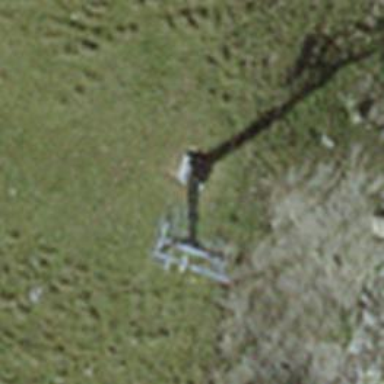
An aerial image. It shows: Chair lift captured from aerial perspective.